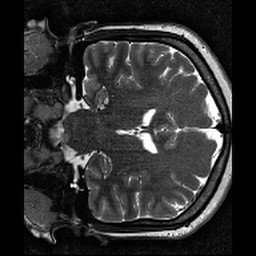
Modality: T2w
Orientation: coronal
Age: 33
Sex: female